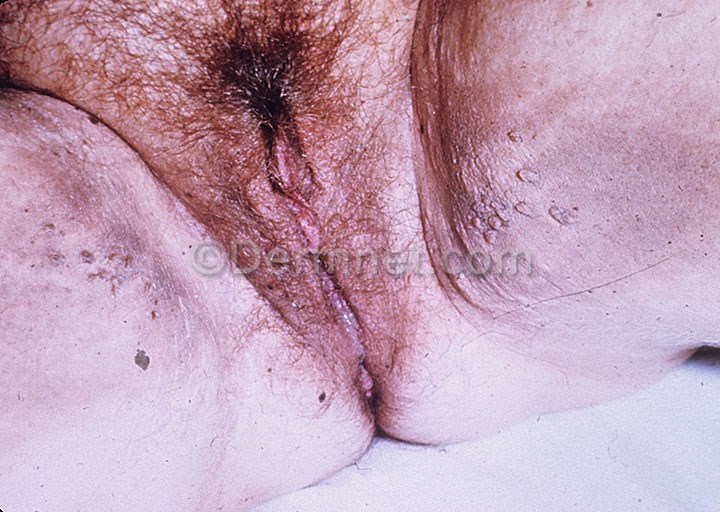
Disease: Systemic Disease